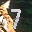
Label: 7